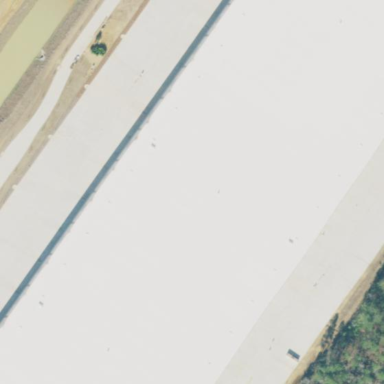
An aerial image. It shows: Warehouse.